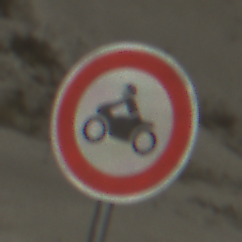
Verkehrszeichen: VerbotKraftraeder
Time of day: MorningAfternoon
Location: Outdoor (Beach)
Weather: PartlyCloudy
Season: NotSpecified
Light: Natural